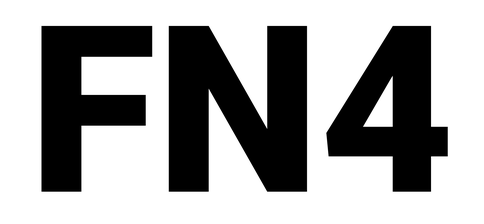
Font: Roboto_Black